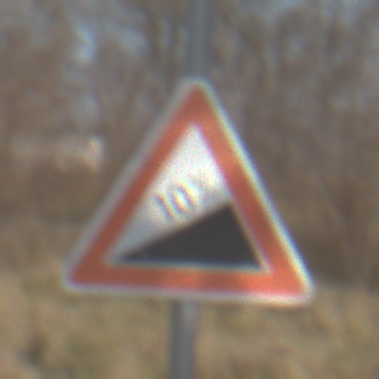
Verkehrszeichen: Steigung10
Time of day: MorningAfternoon
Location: Outdoor (Nature)
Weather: PartlyCloudy
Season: NotSpecified
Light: Natural